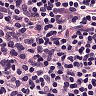
Metastatic tissue present: no